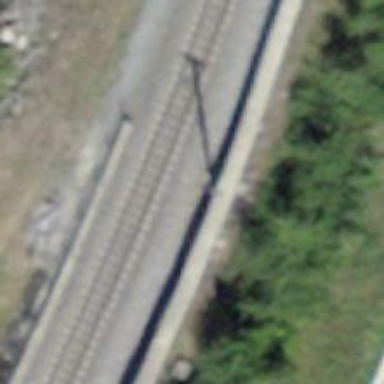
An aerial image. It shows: Catenary mast for power lines.